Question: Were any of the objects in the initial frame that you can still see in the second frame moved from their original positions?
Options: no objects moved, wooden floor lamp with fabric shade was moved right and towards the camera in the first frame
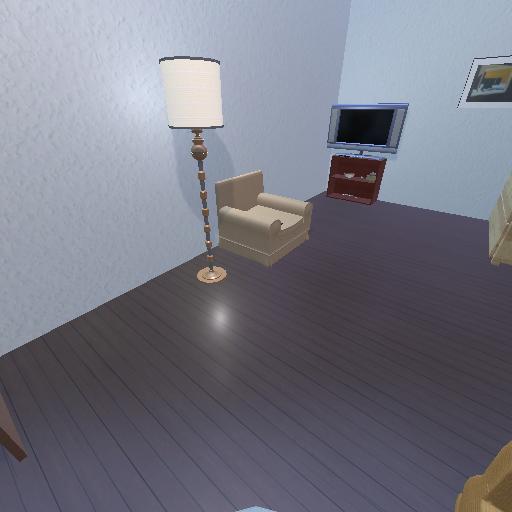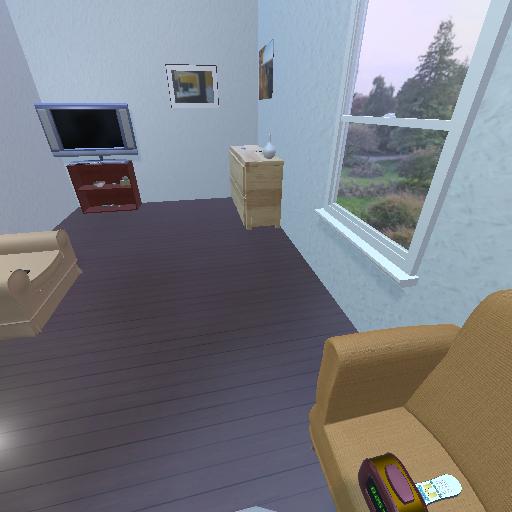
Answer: no objects moved